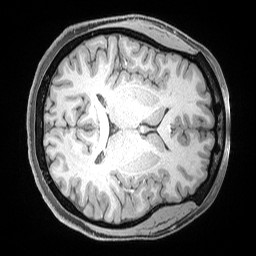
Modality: T1w
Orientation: axial
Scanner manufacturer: siemens
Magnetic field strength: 3 T
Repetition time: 2.53 s
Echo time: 0.00169 s